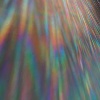
Label: sunburn